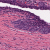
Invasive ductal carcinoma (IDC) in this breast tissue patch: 0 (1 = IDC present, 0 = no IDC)